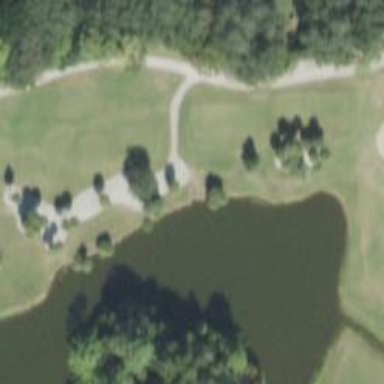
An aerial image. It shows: Golf cartpath that is also road path.